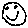
Label: smiley face